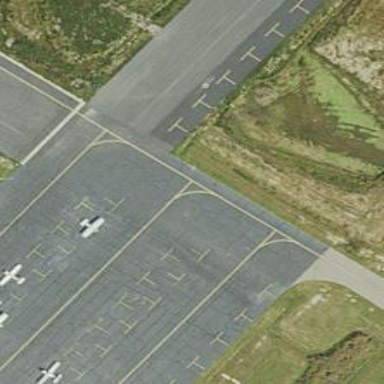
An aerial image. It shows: View of taxiway at the airport.